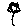
Label: flower